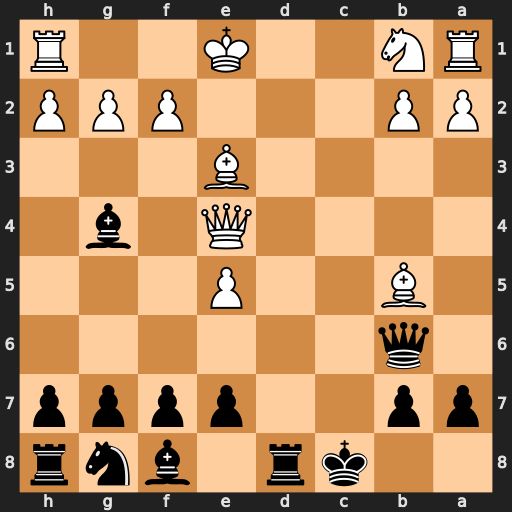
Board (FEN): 2kr1bnr/pp2pppp/1q6/1B2P3/4Q1b1/4B3/PP3PPP/RN2K2R
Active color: b
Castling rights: KQ
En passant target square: -
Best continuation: Rd1#